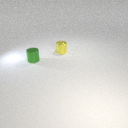
small green metal cylinder to the left of small yellow metal cylinder